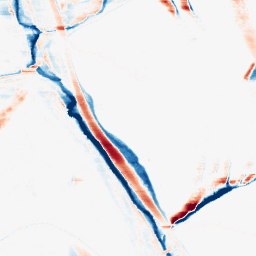
Category: morphological
Decomposition family: morphological_rect
Decomposition parameters: operation: average
width: 20
height: 3
Upsampling method: bicubic
Upsampling parameters: scale: 2
Upsampling scale: 2